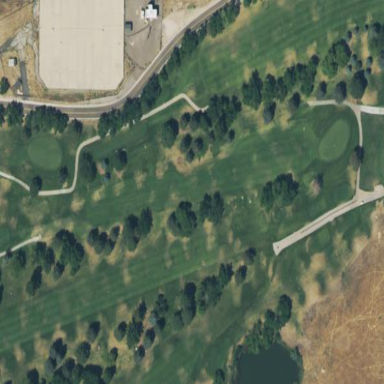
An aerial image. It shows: Mowed grass area designated as golf fairway.